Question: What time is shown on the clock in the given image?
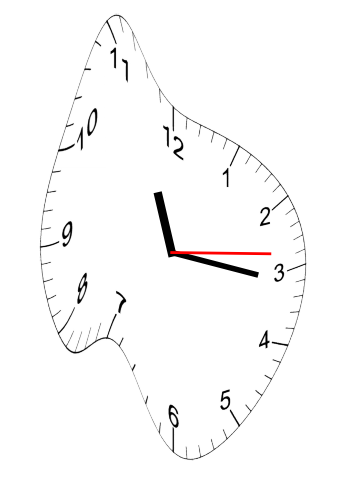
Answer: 11:16:14